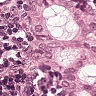
Metastatic tissue present: yes